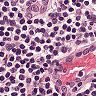
Metastatic tissue present: no